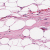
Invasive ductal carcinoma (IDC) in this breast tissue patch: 0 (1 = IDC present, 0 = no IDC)